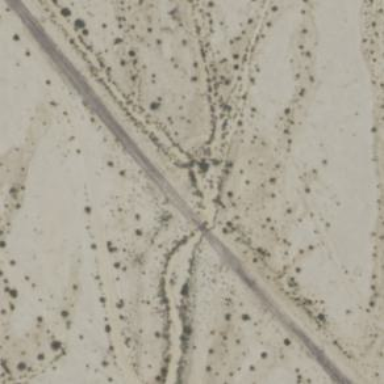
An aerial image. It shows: Abandoned railroad bridge.